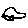
Label: car